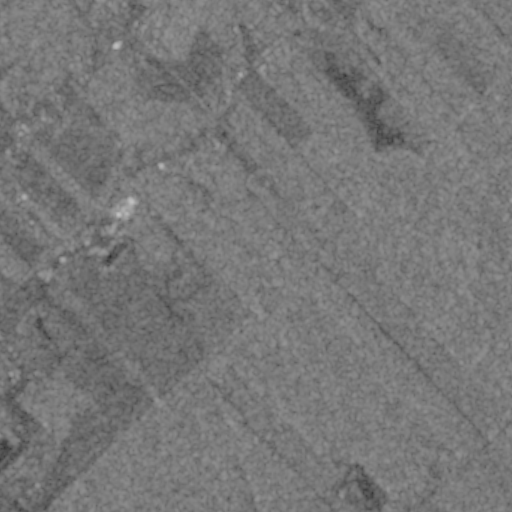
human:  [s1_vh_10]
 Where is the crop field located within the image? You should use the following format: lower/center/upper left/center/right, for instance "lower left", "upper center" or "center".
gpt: The crop field is located in the upper right of the image.
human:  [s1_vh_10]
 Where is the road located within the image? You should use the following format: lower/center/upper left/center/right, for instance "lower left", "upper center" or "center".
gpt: There is no road in the image.

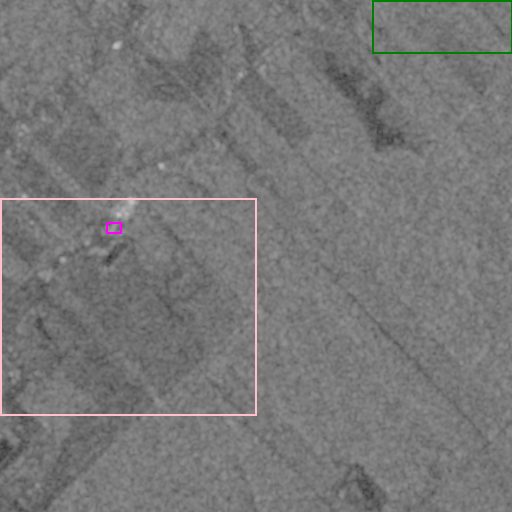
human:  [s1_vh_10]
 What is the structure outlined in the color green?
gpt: The structure outlined in green is a crop field.
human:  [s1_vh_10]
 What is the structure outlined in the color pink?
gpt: The structure outlined in pink is a landfill.
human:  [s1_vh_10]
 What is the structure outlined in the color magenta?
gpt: The structure outlined in magenta is a building.
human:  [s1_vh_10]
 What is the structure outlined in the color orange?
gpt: There is no orange outline.